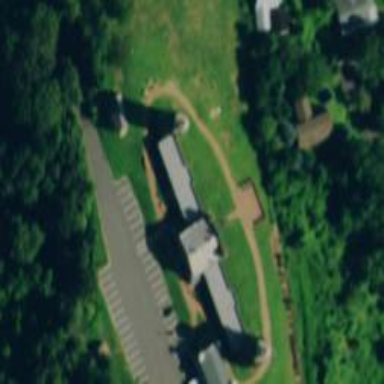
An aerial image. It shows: Historic memorial.